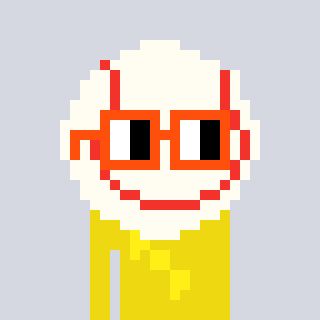
a pixel art character with square orange glasses, a baseball ball-shaped head and a yellow-colored body on a cool background